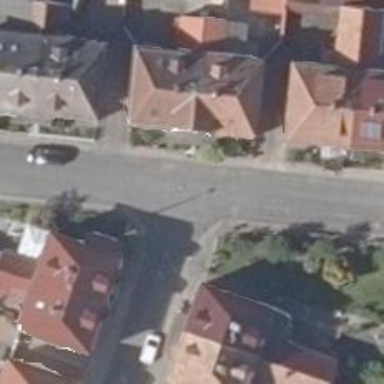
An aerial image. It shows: Residential road with concrete plates surface.